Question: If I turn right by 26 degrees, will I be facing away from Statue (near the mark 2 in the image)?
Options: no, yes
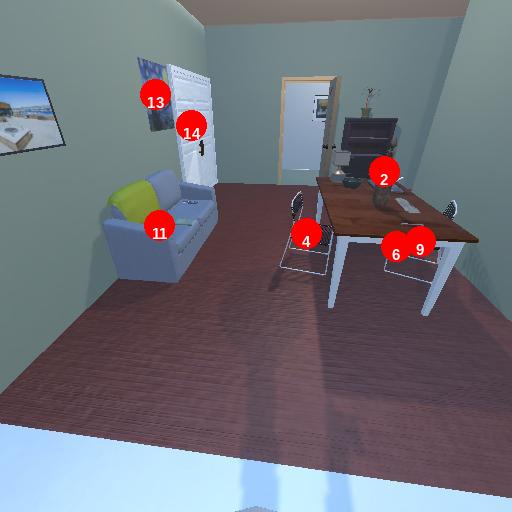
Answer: no